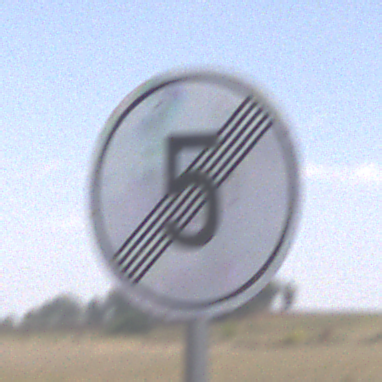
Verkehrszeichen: EndeGeschwindigkeit5
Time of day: Midday
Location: Outdoor (Nature)
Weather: PartlyCloudy
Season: NotSpecified
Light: Natural